Milling tool wear sample.
Tool blade image: 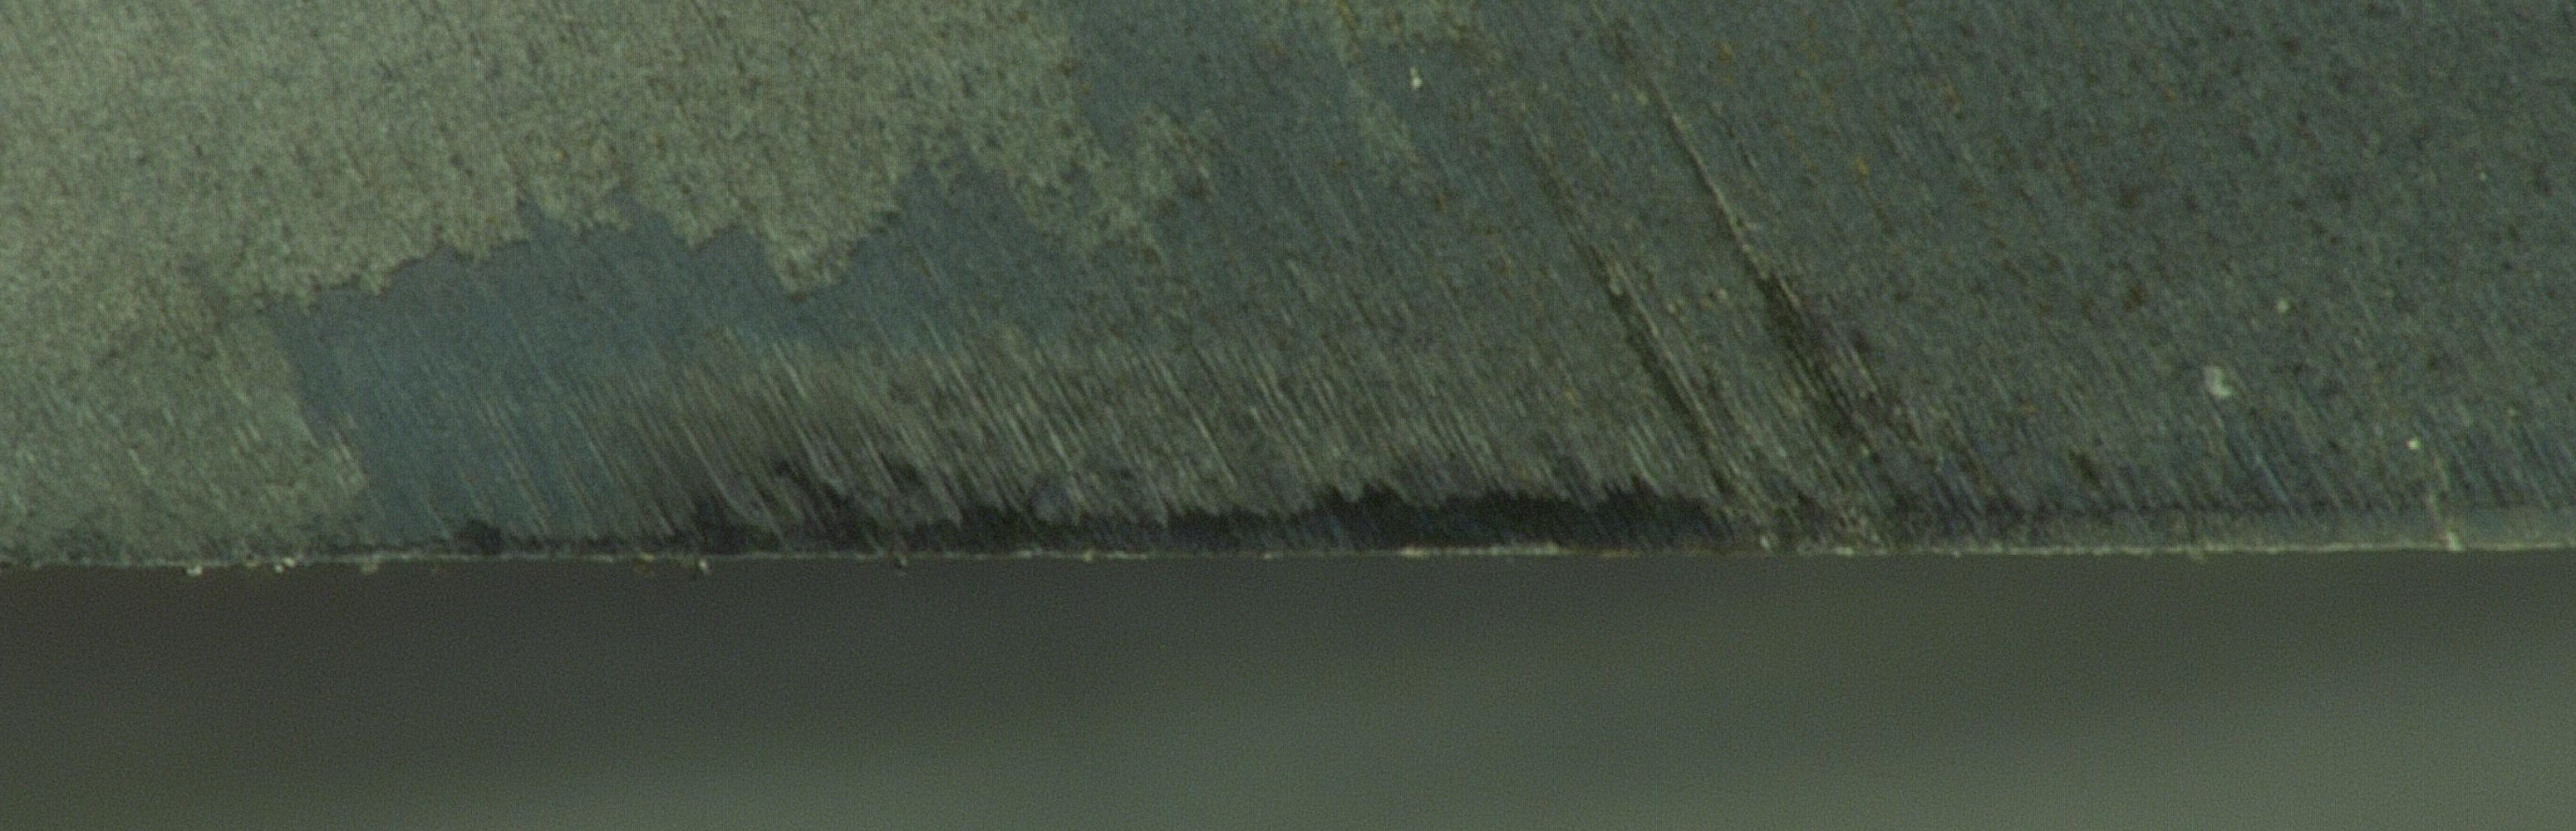
Chip image: 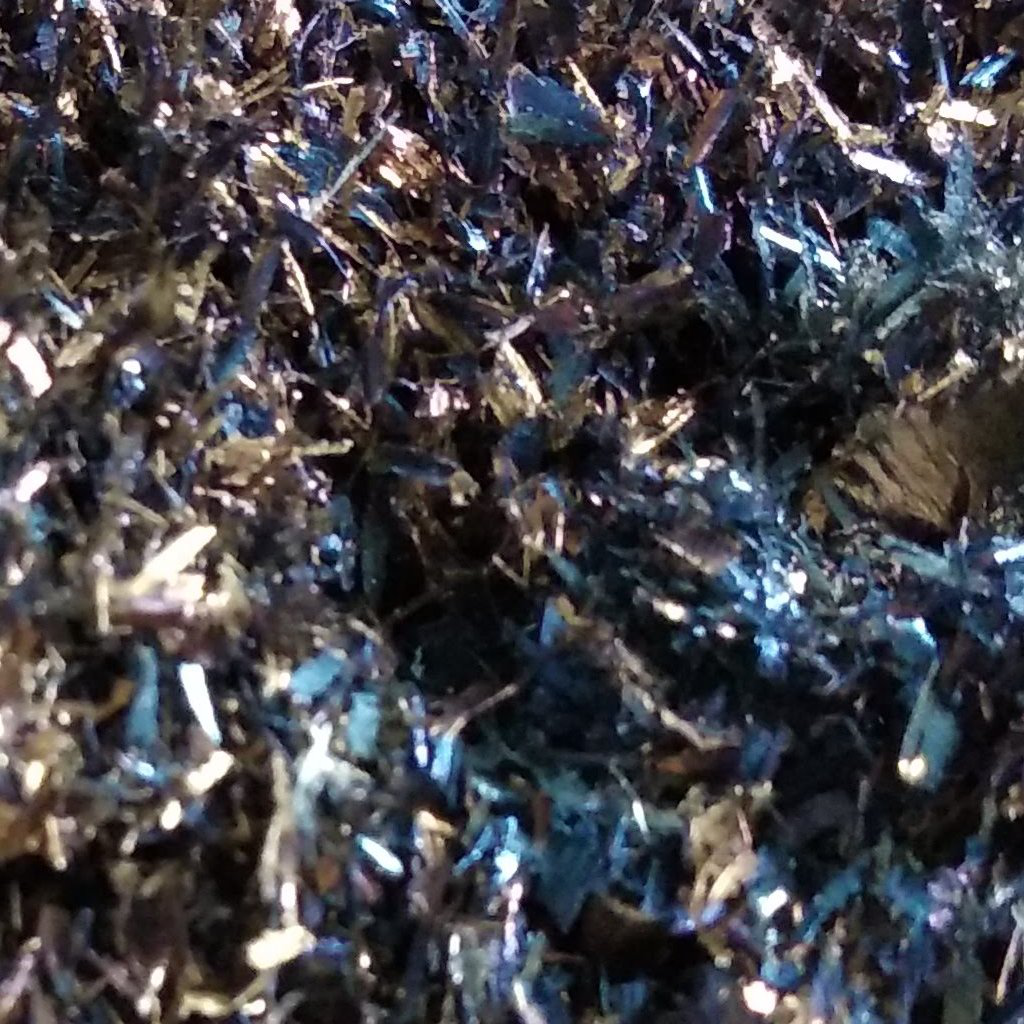
Workpiece image: 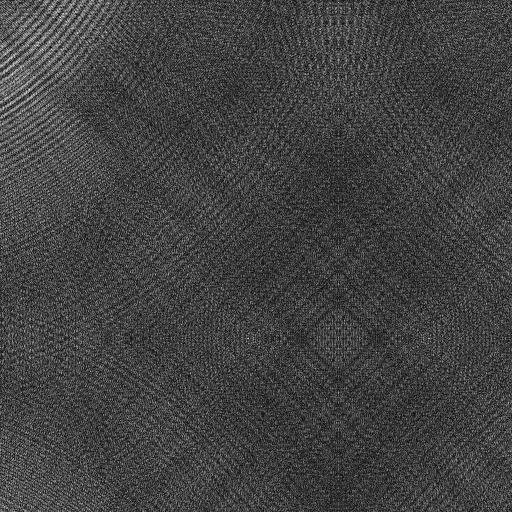
Tool wear state: sharp
Gaps: 0
Flank wear: 42.84
Overhang: 9.04
Force-signal Mel-spectrograms (X, Y, Z axes): 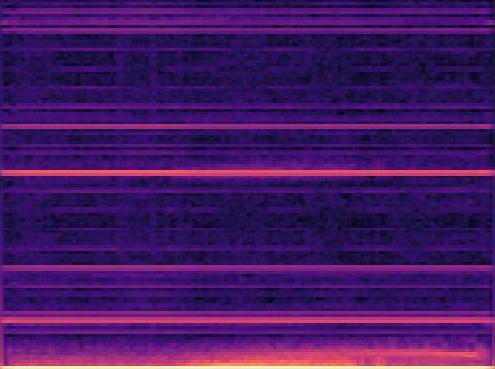 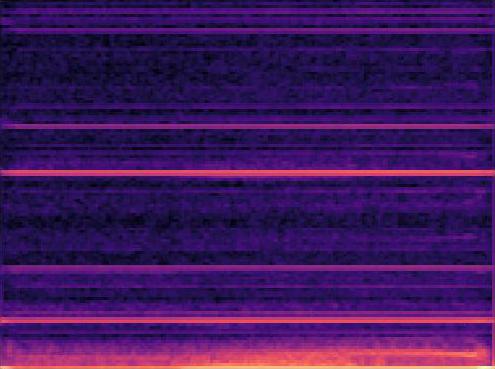 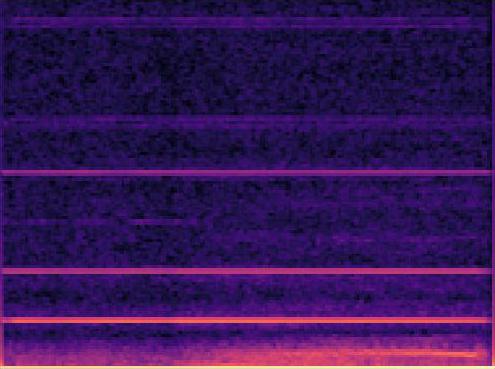
Force-signal scalograms (X, Y, Z axes): 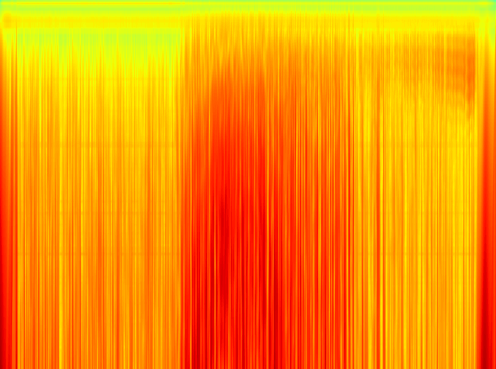 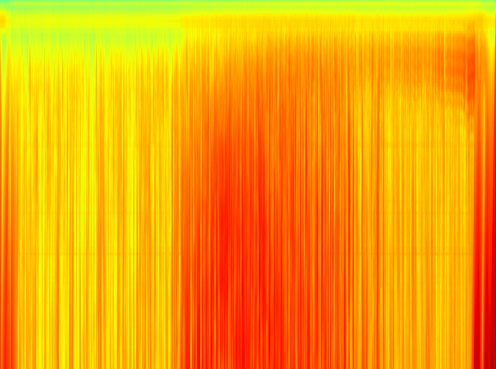 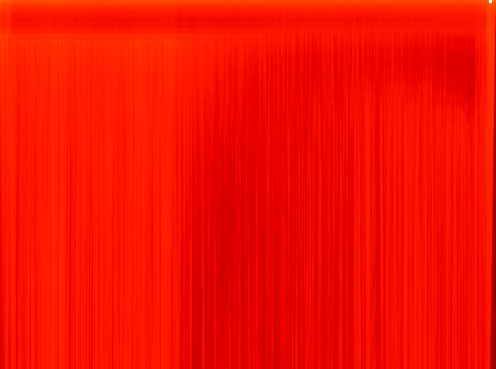
Force phase: initial_break_in_wear